Interaction volume radius: 10 \u00c5
Interaction volume height: 25 \u00c5
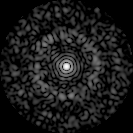
Disorder parameter: 0.8223